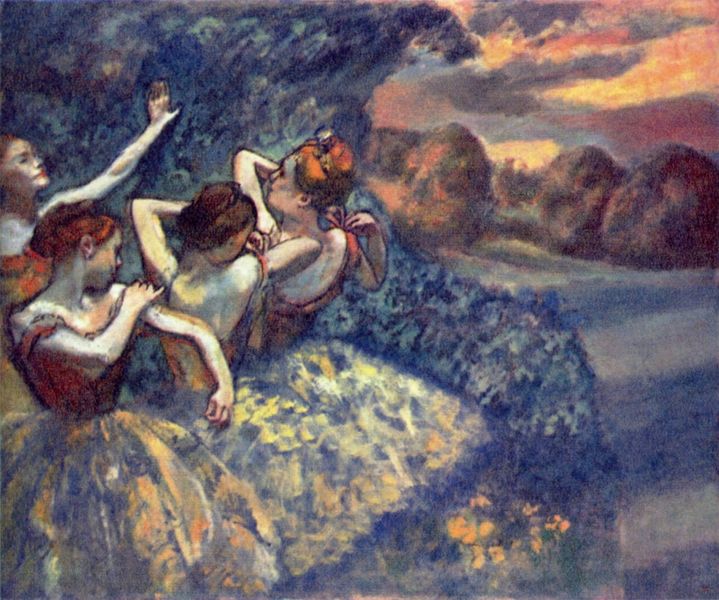
Titel: Vier Tänzerinnen
Künstler: Edgar Degas
Standort: Washington (District of Columbia)
Institution: National Gallery of Art
Schlagwörter: baum, berg, blau, dunkel, felsen, gemälde, gruppe, hand, haut, himmel, kopf, körper, meer, schatten, wasser, weiß, wolken, bäume, frauen, gelb, impressionismus, landschaft, mädchen, abend, ausschnitt, bewegung, braun, brust, bunt, degas, edgar degas, frau, frisur, frisuren, haar, hell, hintergrund, kleid, kleider, köpfe, licht, mund, nacht, nase, orange, renoir, rücken, blüte, rot, wiese, wolke, ensor, rock, schleife, tanz, anzug, gesichter, jung, arm, arme, augen, gesicht, kleidung, spitze, porträt, vorhang, feld, hügel, natur, büsche, pastos, sonne, auge, gold, haare, pose, drei, kind, bühne, oper, schleifen, tanzen, theater, tänzerin, tänzerinnen, schultern, wald, kinder, garten, taille, brüste, dutt, farbig, strand, welle, wellen, balett, ballerina, ballet, ballett, mieder, probe, röcke, tutu, tutus, tüll, tütü, zöpfe, heu, berge, farbe, hecke, lila, tag, dehnen, edgar, taillen, sturm, untergang, woge, duktus, detail, impressionistisch, monet, melancholie, robe, ankleiden, abendrot, abendstimmung, punkte, ellebogen, spange, flechten, hüften, posen, vier, schulterfrei, porzellan, pleinair, schweben, heuhaufen, kontur, konturen, tupfen, kleidchen, studien, verschwommen, hüfte, schreien, garderobe, zwielicht, kulisse, steckfrisur, weich, verloren, schrei, tänzer, wunsch, grell, anziehen, impressionist, blaub, bewegungen, watte, wolken himmel, tütüs, tänzerinen, ballerine, tüllrock, spitzentänzerinnen, deags, ballereine, frsnkreich, tatü, frisruen, 4 frauen, tutü